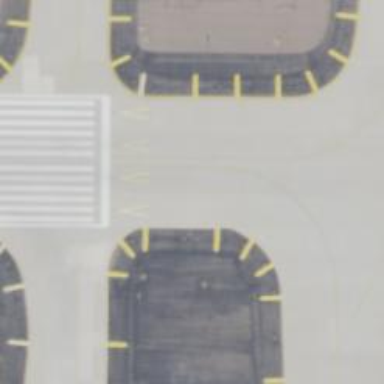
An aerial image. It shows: Displaced threshold on airport runway.